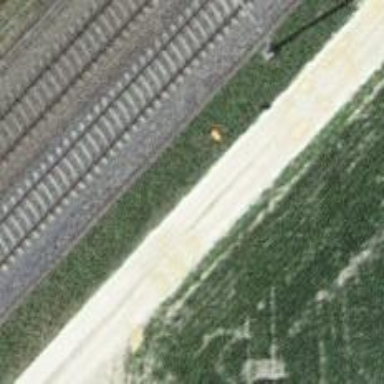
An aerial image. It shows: Aerial orange marker.